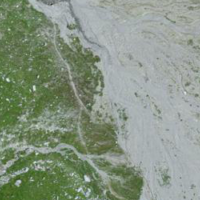
EUNIS habitat code: 31
Species observed at this site:
Anthyllis vulneraria